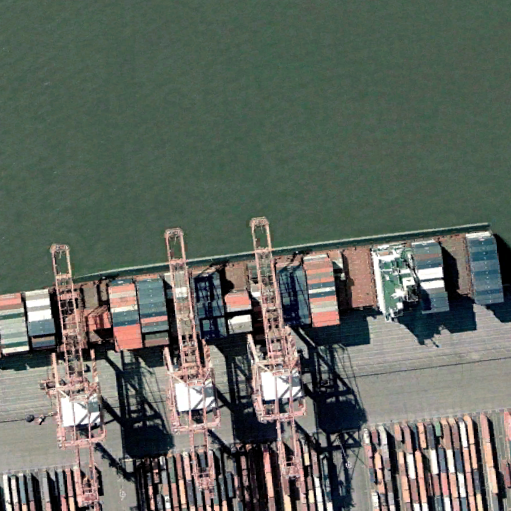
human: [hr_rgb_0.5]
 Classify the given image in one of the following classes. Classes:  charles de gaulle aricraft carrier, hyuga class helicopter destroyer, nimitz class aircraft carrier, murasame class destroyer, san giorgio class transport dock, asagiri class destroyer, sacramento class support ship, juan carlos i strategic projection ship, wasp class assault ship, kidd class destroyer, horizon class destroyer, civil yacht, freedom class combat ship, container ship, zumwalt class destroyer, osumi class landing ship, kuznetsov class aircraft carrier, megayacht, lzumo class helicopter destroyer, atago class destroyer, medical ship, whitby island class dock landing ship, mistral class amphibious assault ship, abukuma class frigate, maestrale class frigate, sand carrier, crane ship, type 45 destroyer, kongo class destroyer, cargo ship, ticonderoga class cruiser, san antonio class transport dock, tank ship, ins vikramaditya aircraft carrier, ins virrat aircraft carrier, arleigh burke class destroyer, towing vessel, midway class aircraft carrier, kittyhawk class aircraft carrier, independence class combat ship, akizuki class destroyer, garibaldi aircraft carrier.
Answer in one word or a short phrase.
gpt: Container ship